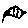
Label: fish